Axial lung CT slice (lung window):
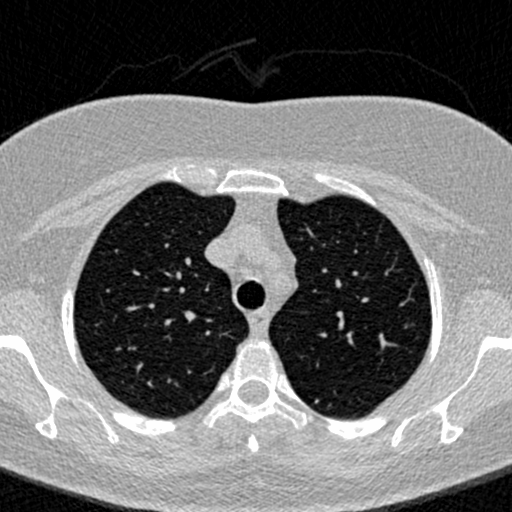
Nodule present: no